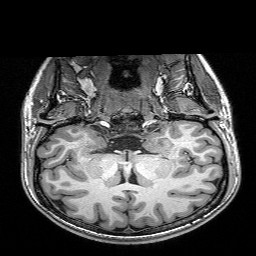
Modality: T1w
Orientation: sagittal
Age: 32
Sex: female
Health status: healthy
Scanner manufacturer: siemens
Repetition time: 2.53 s
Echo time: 0.00332 s